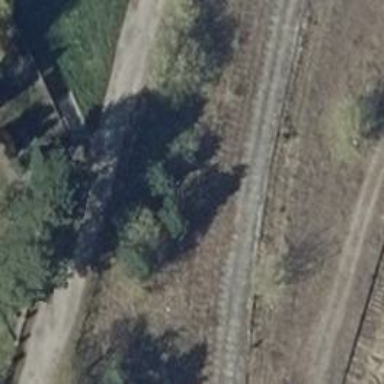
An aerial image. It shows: Abandoned railway.